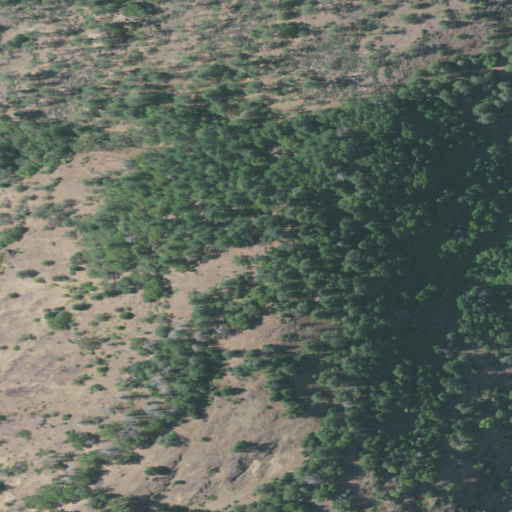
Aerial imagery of mountain in Oregon named Mount Rambler containing evergreen forest and shrub